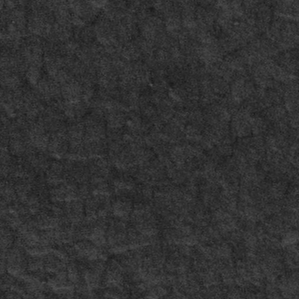
Label: frost